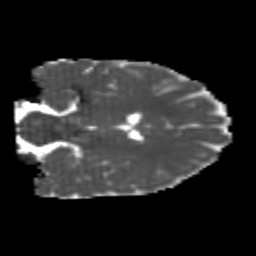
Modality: MD
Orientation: coronal
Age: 21
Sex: female
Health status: healthy
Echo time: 0.074 s